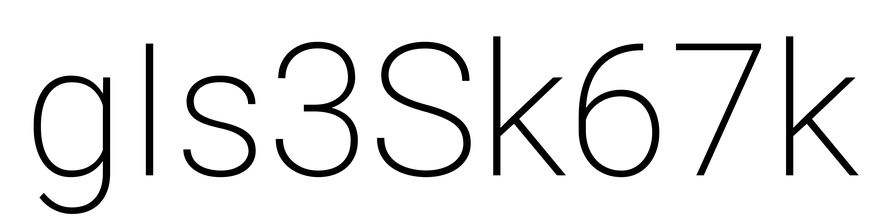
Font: Roboto_ExtraLight